Question: I'm trying to add values of some checkboxes in my database but it's not really working. It gives "" values:

This is the query it creates:
INSERT INTO oudebadkamer(WC, Bad, Douche, Wasbak) VALUES ( '','','','');
The connection is ok and the names are correct since it adds "" in all the fields.
Please help me out.
'''
<form action="formhandle.php" method="POST">
Wat zit er in uw huidige badkamer?<br />
<input type="checkbox" name="Sanitair[]" value="WC" checked>WC<br />
<input type="checkbox" name="Sanitair[]" value="Douche" checked>Douche<br />
<input type="checkbox" name="Sanitair[]" value="Bad" checked>Bad<br />
<input type="checkbox" name="Sanitair[]" value="Wasbak" checked>Wasbak<br />
<input type="submit" name="Volgende" value="Volgende"/><br />
<?php
$checkbox1 = $_POST['Sanitair'];
if(isset ($_POST ['Volgende']))
{
$querystring = "INSERT INTO oudebadkamer(WC, Bad, Douche, Wasbak)
VALUES (
'"
.$checkbox1[0]."','"
.$checkbox1[1]."','"
.$checkbox1[2]."','"
.$checkbox1[3]."');";
mysql_query($querystring)or die(mysql_error());
echo $querystring;
}
?>
</form>
'''
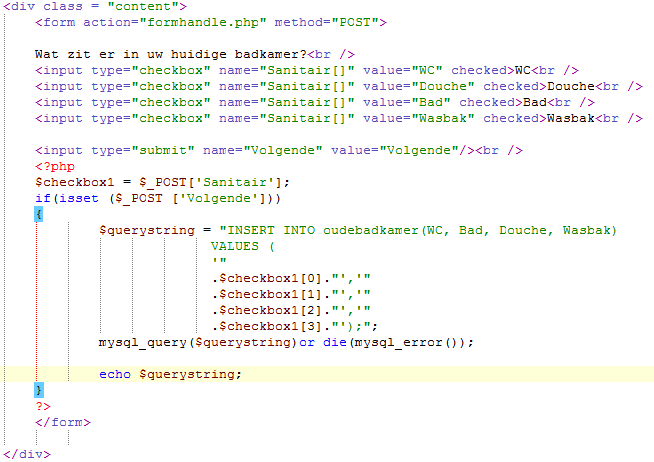
Answer: 1. Close you form ie. </form> before starting to process PHP.
i have edited your code:
It will work now !
'''
<form action="formhandle.php" method="POST">
Wat zit er in uw huidige badkamer?<br />
<input type="checkbox" name="Sanitair[]" value="WC" checked>WC<br />
<input type="checkbox" name="Sanitair[]" value="Douche" checked>Douche<br />
<input type="checkbox" name="Sanitair[]" value="Bad" checked>Bad<br />
<input type="checkbox" name="Sanitair[]" value="Wasbak" checked>Wasbak<br />
<input type="submit" name="Volgende" value="Volgende"/><br />
</form>
<?php
if(isset ($_POST ['Volgende']))
{
$val1 =$val2 = $val3 = $val4 = FALSE; // declaring all variables to be false
if(isset($_POST['Sanitair'][0]))
{
$val1 = $_POST['Sanitair'][0]; // if value is set then put the value in variable else keep it empty
}
else
{
$val1 = '';
}
if(isset($_POST['Sanitair'][1]))
{
$val2 = $_POST['Sanitair'][1];
}
else
{
$val2 = '';
}
if(isset($_POST['Sanitair'][2]))
{
$val3 = $_POST['Sanitair'][2];
}
else
{
$val3 = '';
}
if(isset($_POST['Sanitair'][3]))
{
$val4 = $_POST['Sanitair'][3];
}
else
{
$val4 = '';
}
if($val1 or $val2 or $val3 or $val4)
{
$querystring = "INSERT INTO oudebadkamer ('WC', 'Bad', 'Douche', 'Wasbak')
VALUES ( '".$val1."','".$val2."','".$val3."','".$val4."')";
mysql_query($querystring)or die(mysql_error());
// use backtics with column name while inserting it will help reducing future errors
echo $querystring;
}
else
{
echo "no Checkbox selected";
}
}
?>
'''